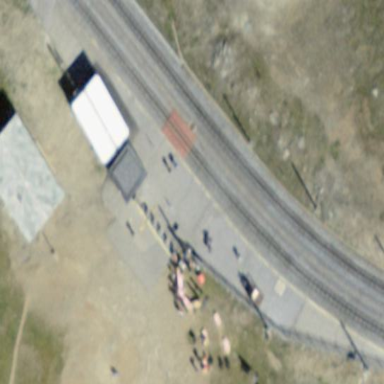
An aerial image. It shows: Platform for public transport at railway station.